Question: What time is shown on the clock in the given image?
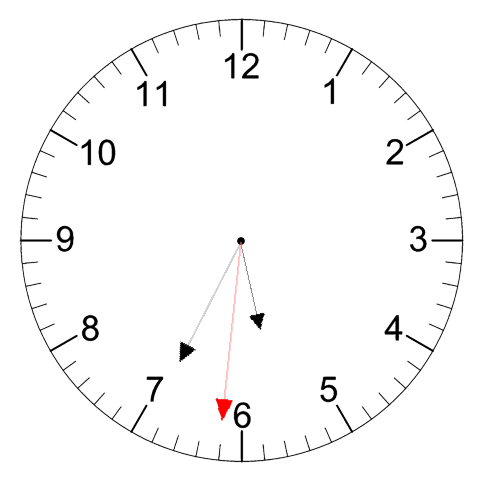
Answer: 05:34:31